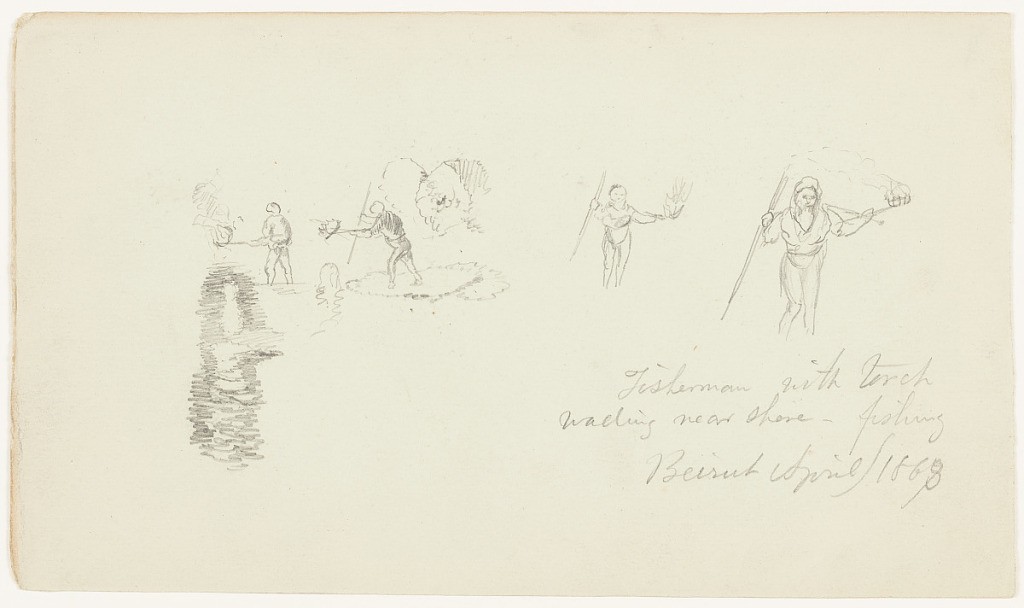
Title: Fisherman with Torch, Beirut, Syria (Lebanon)
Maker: Frederic Edwin Church, American, 1826–1900
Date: April 1868
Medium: Graphite on white laid paper; verso: graphite
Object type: Drawing
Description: Figure sketches showing four views of a man using a torch to spearfish at night in Beirut, Lebanon. At left, two sketches of him from the rear as he leans over the water are visible. At right, two frontal views are shown of the fisherman as he walks toward us, holding torch and spear aloft. These sketches are nearly identical, but he is closer at right and further away at left.

Verso: Field sketches showing two views of ships at sea near Beirut, Lebanon. In upper portion, a steamboat travels across the water, leaving interspersed puffs of smoke that expand as they distance themselves from the ship. In lower left, a sailboat with two masts and three sails is shown in profile.